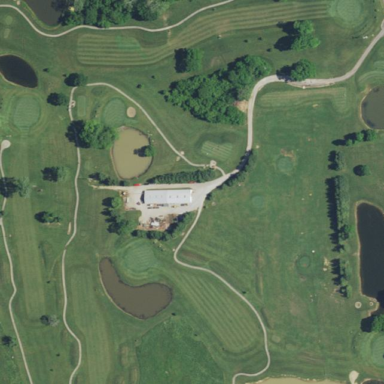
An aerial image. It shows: Driving range for golf practice.